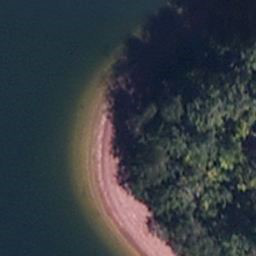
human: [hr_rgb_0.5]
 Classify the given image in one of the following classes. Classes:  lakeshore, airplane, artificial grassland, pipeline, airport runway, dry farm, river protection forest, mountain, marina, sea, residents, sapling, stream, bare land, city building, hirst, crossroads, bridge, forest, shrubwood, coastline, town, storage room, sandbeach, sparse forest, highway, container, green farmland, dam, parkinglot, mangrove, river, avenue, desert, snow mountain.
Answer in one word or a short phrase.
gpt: lakeshore